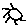
Label: sun